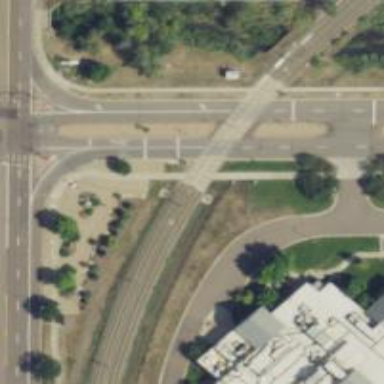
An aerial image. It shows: Railway crossing.